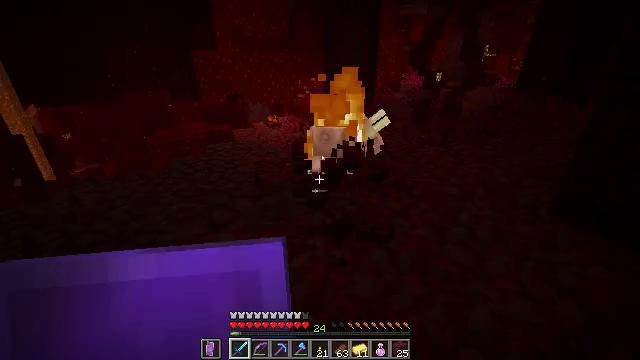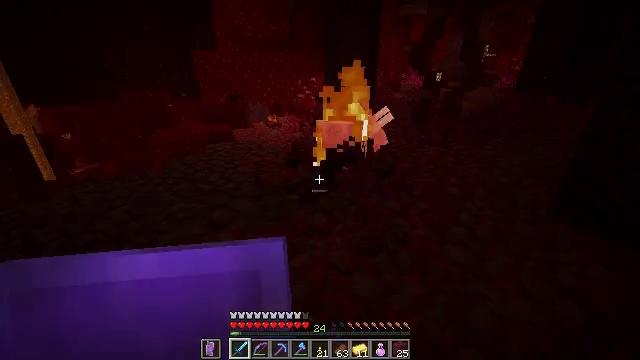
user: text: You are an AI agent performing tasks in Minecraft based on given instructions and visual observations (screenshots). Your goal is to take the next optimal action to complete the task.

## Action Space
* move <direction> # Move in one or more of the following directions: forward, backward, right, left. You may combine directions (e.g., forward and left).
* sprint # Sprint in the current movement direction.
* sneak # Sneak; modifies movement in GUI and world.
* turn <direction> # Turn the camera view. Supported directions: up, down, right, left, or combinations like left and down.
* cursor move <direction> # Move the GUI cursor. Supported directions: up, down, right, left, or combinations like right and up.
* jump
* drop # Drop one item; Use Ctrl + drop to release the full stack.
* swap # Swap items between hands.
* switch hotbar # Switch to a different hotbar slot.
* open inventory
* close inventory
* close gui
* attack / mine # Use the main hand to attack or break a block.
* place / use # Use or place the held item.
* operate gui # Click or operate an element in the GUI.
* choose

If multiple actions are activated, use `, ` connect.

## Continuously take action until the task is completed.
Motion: motion action
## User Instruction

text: Collect crimson fungus by left-clicking.
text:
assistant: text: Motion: no_op
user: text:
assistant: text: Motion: no_op